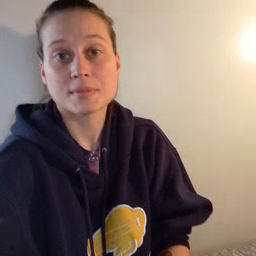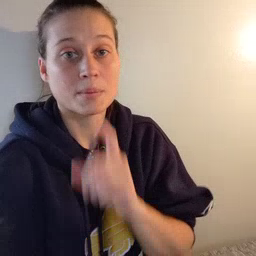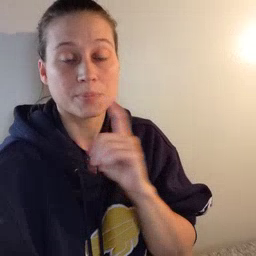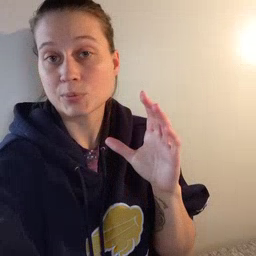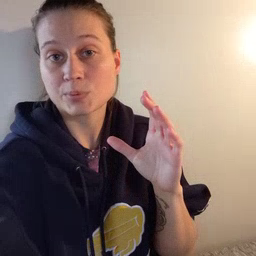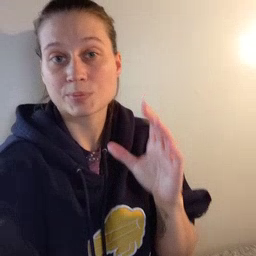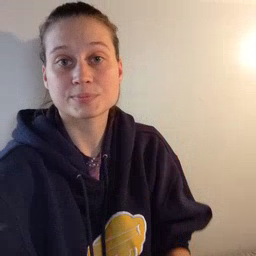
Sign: balloon